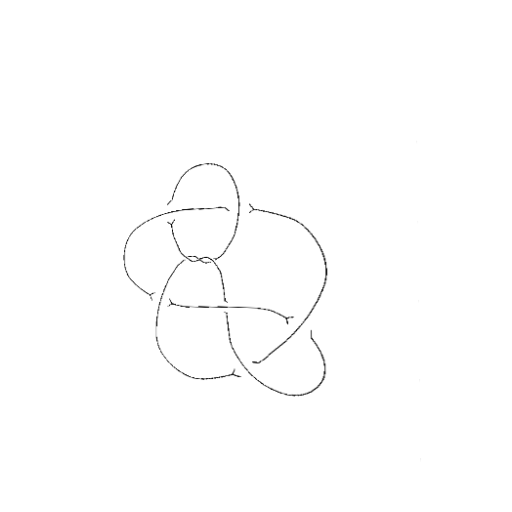
Crossing number: 9